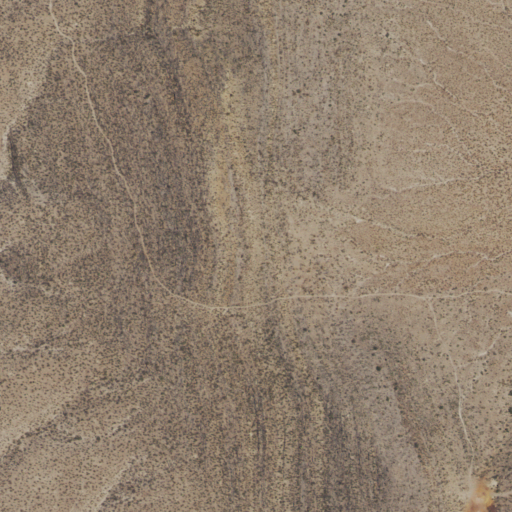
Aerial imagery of gap in New Mexico named Webb Gap containing shrub and grassland